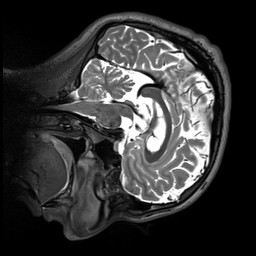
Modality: T2w
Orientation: sagittal
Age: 24
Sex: male
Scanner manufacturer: siemens
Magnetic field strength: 3 T
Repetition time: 3.2 s
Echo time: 0.412 s